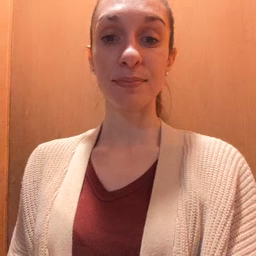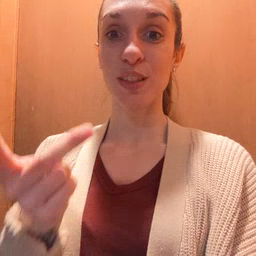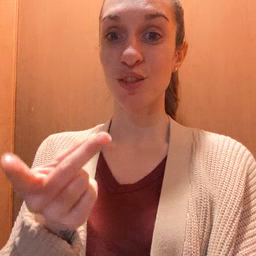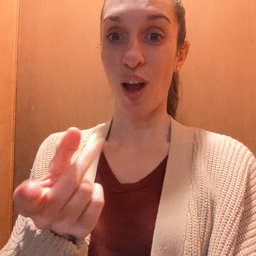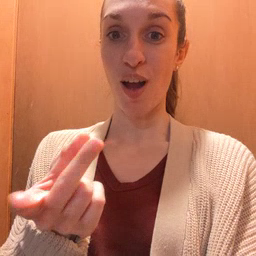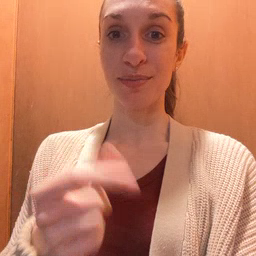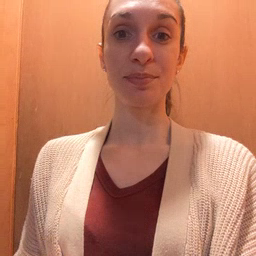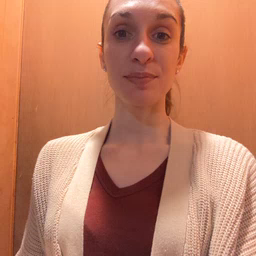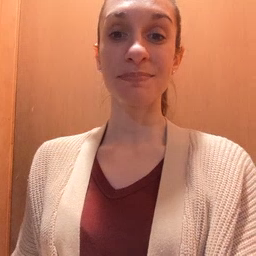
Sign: dog